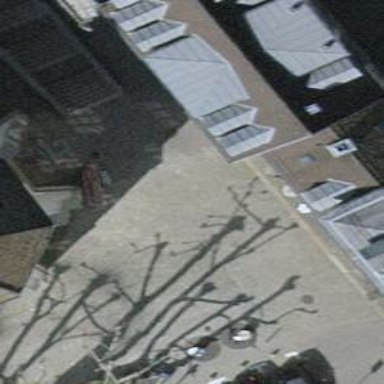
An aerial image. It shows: Sidewalk made of sett.